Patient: sex M, age 78
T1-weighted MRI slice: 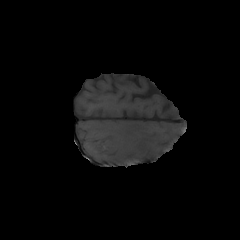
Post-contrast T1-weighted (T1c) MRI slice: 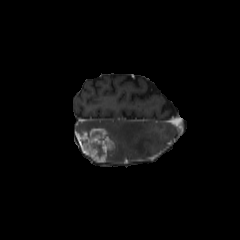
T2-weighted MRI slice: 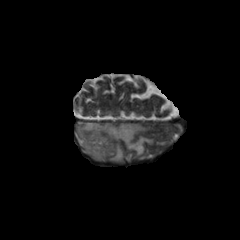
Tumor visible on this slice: yes
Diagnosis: Glioblastoma, IDH-wildtype
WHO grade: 4